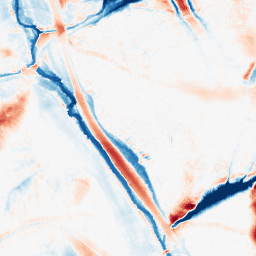
Category: morphological
Decomposition family: morphological_ellipse
Decomposition parameters: operation: average
width: 30
height: 50
Upsampling method: quintic
Upsampling parameters: scale: 4
Upsampling scale: 4